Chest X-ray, AP view. Patient: 39 years old, sex F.
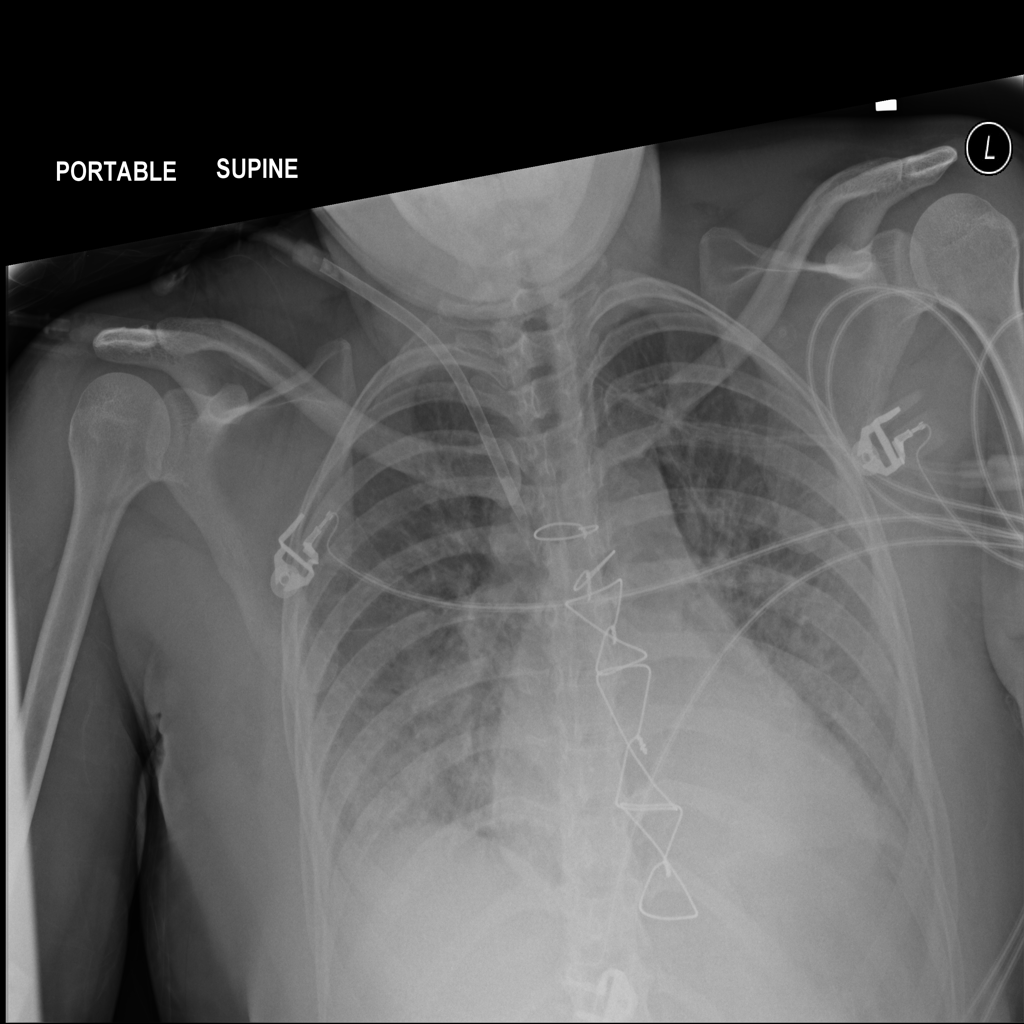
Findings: Atelectasis